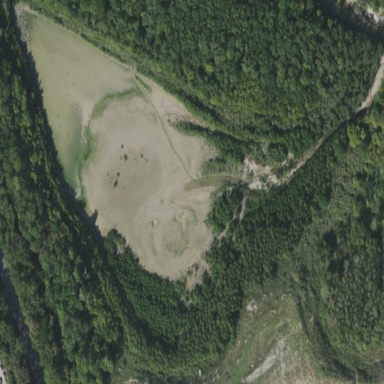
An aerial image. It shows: Pond with natural water.